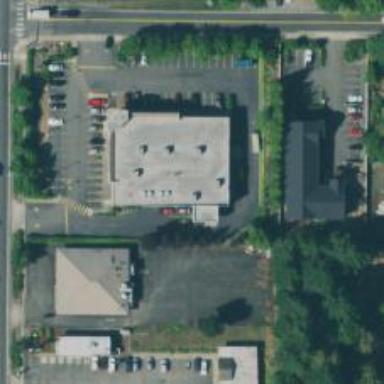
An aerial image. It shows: Pharmacy providing healthcare services.